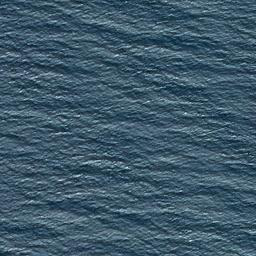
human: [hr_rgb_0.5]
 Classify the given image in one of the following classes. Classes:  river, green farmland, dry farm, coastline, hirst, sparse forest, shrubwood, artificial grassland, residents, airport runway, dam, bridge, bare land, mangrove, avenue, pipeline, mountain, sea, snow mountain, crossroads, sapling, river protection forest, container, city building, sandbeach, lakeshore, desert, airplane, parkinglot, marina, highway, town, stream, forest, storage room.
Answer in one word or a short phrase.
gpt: sea